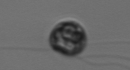
Label: flagellate_morphotype1